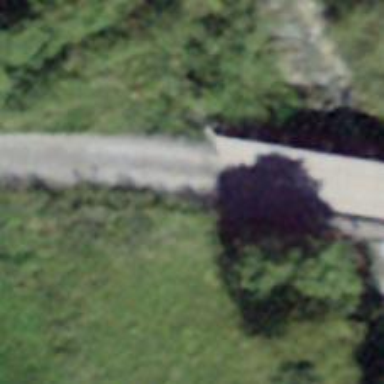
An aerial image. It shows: Track road on bridge with grade 1 track type.